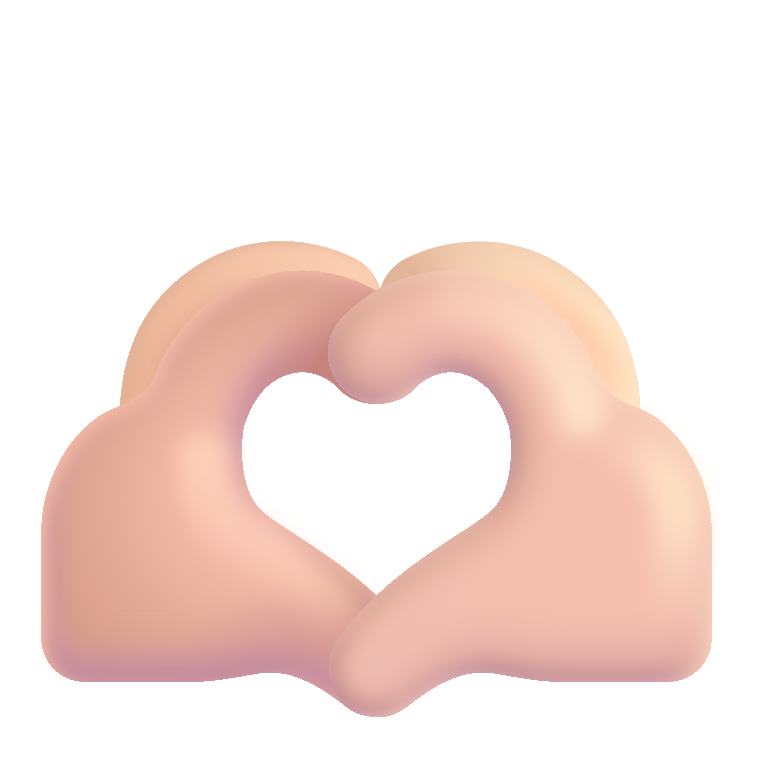
heart hands color light